Question: I want to make a signup page just like:

When user click signup, I want to check the if the two password are the same, when not, give a error message after "confirm password". Here is my code:
forms.py
'''
class SignupForm(forms.Form):
username = forms.CahrField(
label=_("username"),
max_length=30,
)
email = forms.EmailField(label=_('email'),)
password_1 = forms.CharField(
label=_("password"),
widget=forms.PasswordInput,
)
password_2 = forms.CharField(
label=_("password_confirmed"),
widget=forms.PasswordInput,
)
def clean_password_2(self):
password_1 = self.cleaned_data.get("password_1")
password_2 = self.cleaned_data.get("password_2")
if password_1 and password_2 and password_1 != password_2:
raise forms.ValidationError(_('password confirm failed'))
return password_2
'''
signup.html
'''
<form method="post" action="{% url 'accounts:signup_post' %}">
{% csrf_token %}
<table>
{% for field in form %}
<tr>
<td>{{ field.label_tag }}</td>
<td>{{ field }}</td>
<td>{{ field.errors }}</td>
</tr>
{% endfor %}
</table>
<input type='submit' id="submit" value={% trans "signup" %}>
<a href="{% url 'accounts:login' %}">{% trans "Already have accounts?" %}</a>
</form>
'''
views.py
'''
def signup_post(request):
if request.method == 'POST':
signup_form = forms.SignupForm(request.POST)
if signup_form.is_valid():
signup_info = signup_form.cleaned_data
username = signup_info['username']
email = signup_info['email']
password = signup_info['password_1']
user = User.objects.create_user(
username=username,
email=email,
password=password)
user.save()
# redirect to main page(not written so far)
else:
# I guess something wrong here, but no idea how to fix it.
return redirect(reverse("accounts:signup"))
else:
signup_form = forms.SignupForm()
return render(reverse("accounts:signup"), {'form': signup_form})
'''
Can anyone help me out?
Thanks!
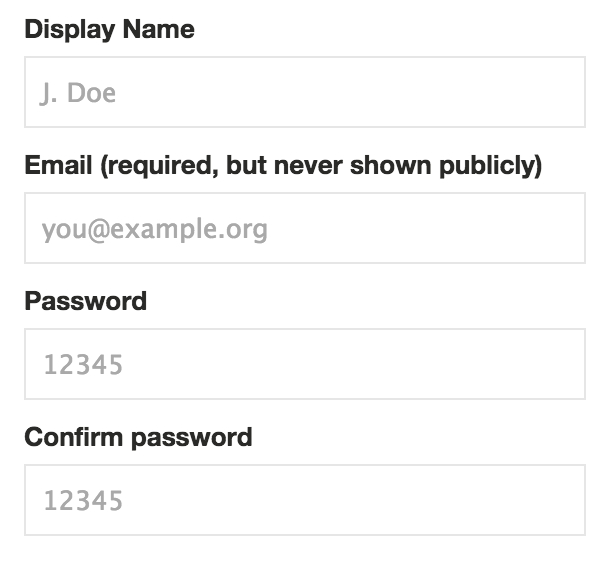
Answer: You should drop the first 'else' clause altogether. If the form is not valid, you should not redirect, but fall through to the final 'render' call which redisplays the form along with the errors.